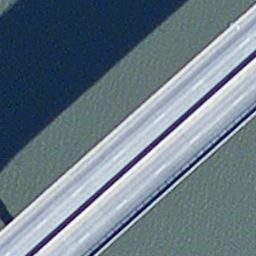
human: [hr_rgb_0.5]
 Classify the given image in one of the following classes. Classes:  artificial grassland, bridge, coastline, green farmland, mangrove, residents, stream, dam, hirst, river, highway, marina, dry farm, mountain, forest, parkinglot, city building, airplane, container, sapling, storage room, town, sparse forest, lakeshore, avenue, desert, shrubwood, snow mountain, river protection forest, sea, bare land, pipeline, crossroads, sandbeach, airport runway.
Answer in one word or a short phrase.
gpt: bridge